Question: I'm trying to apply this CSS rule:
'''
.question.paragraph .question_choices li:nth-of-type(1)
{
padding-bottom: 500px;
}
'''
It works in the console: '$(".question.paragraph .question_choices li:nth-of-type(1)").css("padding-bottom", "500px")'. <URL> HTML:
'''
<html class="no-js" lang="en"><!--<![endif]-->
<head>
<style type="text/css" media="screen" id="study_custom_style_applier">
.question.paragraph .question_choices li:nth-of-type(1)
{
padding-bottom: 500px;
}
</style>
</head>
<body style="margin-left: 300px;">
<div id="plain-container" style="margin-top: 128px;">
<div id="body">
<div class="question paragraph" id="question_211681">
<span class="question_label">p6_q1_Topic_2</span>
<div class="question_title">
Topic 2
</div>
<div class="question_choices">
<ul>
<li>stuff1</li> <!-- the rule should apply here - there should be 500px of bottom padding -->
<li>stuff2</li>
</ul>
</div>
</div>
</div>
</div>
</body>
</html>
'''
As far as I know, nothing is overriding the rule:

Any ideas? Thanks!
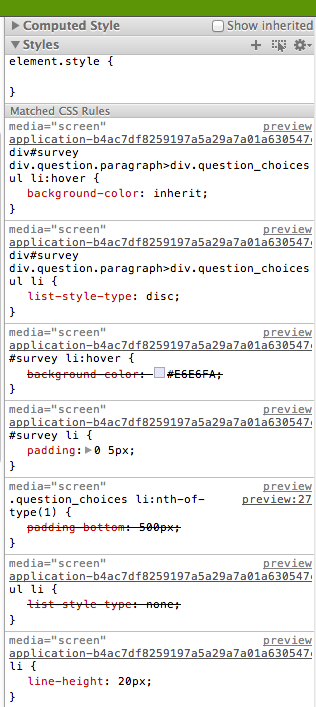
Answer: > As far as I know, nothing is overriding the rule:<URL>
Actually, it looks like it being overridden. Based on your screenshot, it looks to me like you have the following rule in one of your CSS files:
'''
#survey li {
padding: 0 5px;
}
'''
Because of <URL>, the '#survey' ID reference is overriding your '.question.paragraph' class reference.
# Solutions
You haven't showed the whole HTML in your post, so I can only guess what your '#survey' tag is. The solution depends on your implementation. Try of the following:
1. Adding to #survey a survey class, and then using .survey li, which should fix it. .survey li { padding: 0 5px; }
2. Prepending your nth-of-type rule with #survey. #survey .question.paragraph .question_choices li:nth-of-type(1) { ... }
3. Appending !important to your padding-bottom rule. ... { padding-bottom: 500px !important; }